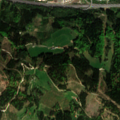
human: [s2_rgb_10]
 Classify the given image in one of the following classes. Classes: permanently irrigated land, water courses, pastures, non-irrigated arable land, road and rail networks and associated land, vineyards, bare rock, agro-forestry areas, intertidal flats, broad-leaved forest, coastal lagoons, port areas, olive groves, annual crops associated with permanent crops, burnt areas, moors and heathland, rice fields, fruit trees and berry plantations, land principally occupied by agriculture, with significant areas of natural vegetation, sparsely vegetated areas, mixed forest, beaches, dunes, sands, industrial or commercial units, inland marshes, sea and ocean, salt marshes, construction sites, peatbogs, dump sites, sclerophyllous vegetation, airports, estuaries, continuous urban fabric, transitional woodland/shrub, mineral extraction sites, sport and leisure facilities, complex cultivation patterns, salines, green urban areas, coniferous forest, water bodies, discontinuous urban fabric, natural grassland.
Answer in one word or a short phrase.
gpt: discontinuous urban fabric, pastures, land principally occupied by agriculture, with significant areas of natural vegetation, mixed forest